Aerial crown-view tile of a tropical tree (Barro Colorado Island, Panama), acquired 20250217:
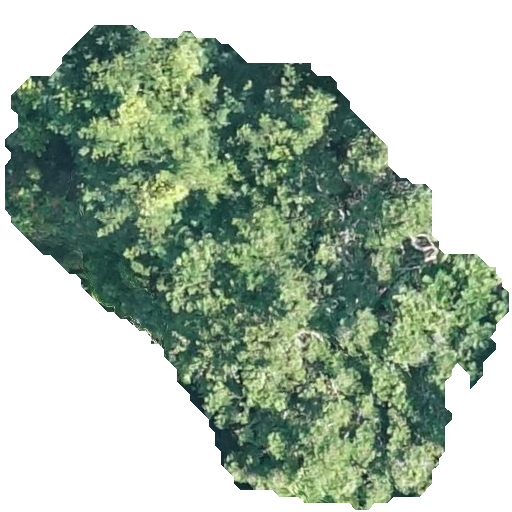
Species: Jacaranda copaia
GBIF accepted scientific name: Jacaranda copaia
Crown area: 218.183 m²